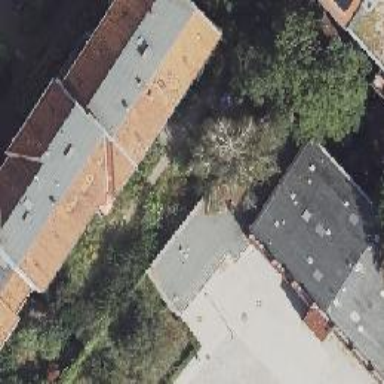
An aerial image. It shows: School building.